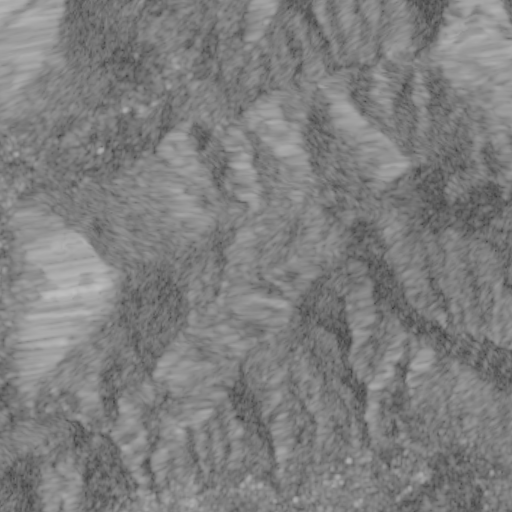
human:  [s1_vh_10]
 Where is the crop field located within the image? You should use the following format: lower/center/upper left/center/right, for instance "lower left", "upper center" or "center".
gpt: The crop field is located in the lower left of the image.
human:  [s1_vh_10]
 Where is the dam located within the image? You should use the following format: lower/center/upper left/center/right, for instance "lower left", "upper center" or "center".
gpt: The dam is located in the upper center of the image.
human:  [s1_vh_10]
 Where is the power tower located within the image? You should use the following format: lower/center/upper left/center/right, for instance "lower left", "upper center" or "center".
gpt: The power tower is located in the left of the image.
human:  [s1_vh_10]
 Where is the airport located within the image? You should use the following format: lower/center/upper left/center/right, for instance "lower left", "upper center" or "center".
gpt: There is no airport in the image.

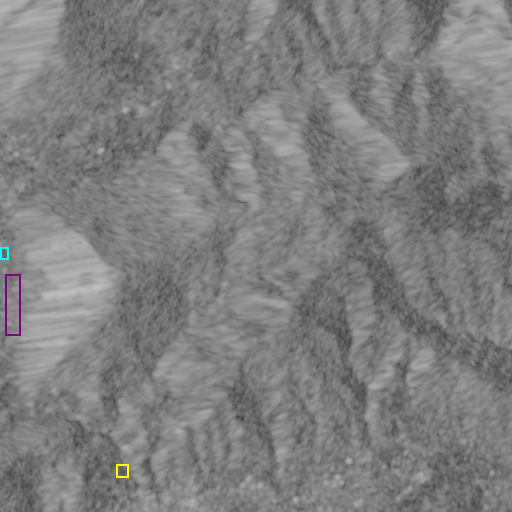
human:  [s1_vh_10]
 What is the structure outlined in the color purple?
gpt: The structure outlined in purple is a crop field.
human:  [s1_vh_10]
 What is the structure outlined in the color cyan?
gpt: The structure outlined in cyan is a park.
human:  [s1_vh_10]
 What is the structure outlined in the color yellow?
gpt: The structure outlined in yellow is a parking lot.
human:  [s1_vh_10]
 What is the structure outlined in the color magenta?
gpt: There is no magenta outline.